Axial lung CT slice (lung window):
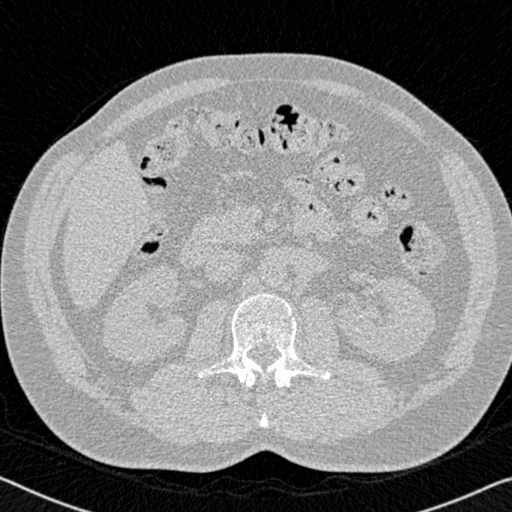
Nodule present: no